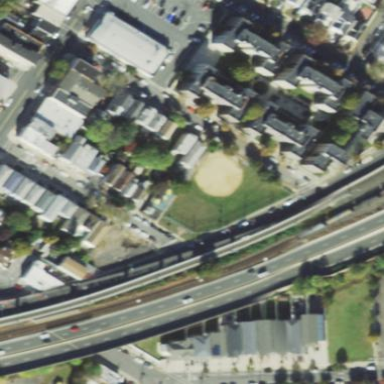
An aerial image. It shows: Baseball pitch for leisure land activities.